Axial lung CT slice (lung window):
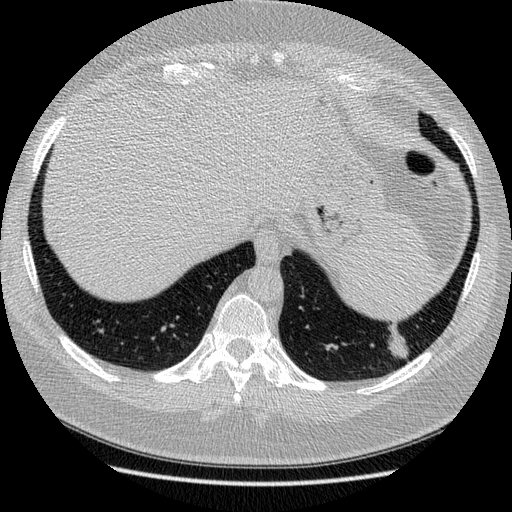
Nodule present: yes
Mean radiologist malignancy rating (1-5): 3.25